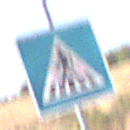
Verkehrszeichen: FussgaengerueberwegRechts
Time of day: Midday
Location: Outdoor (Nature)
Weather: PartlyCloudy
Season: NotSpecified
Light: Natural